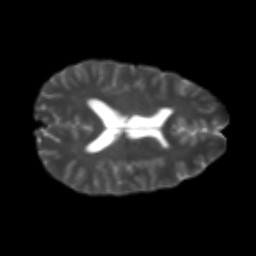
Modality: T2w
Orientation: axial
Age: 22
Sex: male
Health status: healthy
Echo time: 0.074 s